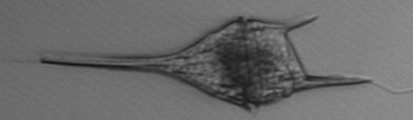
Label: Tripos_lineatus